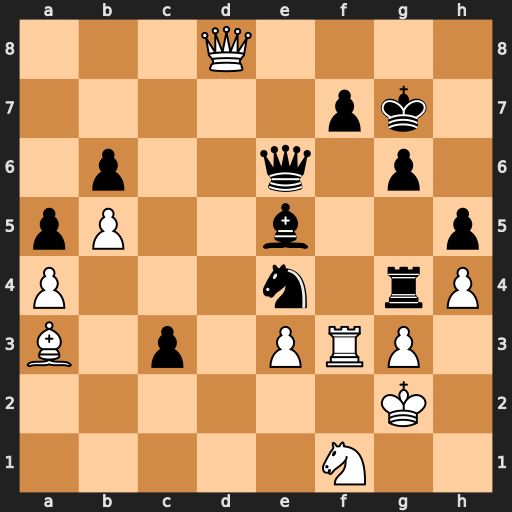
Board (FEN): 3Q4/5pk1/1p2q1p1/pP2b2p/P3n1rP/B1p1PRP1/6K1/5N2
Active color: w
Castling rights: -
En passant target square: -
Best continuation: Qf8+ Kh7 Rxf7+ Qxf7 Qxf7+